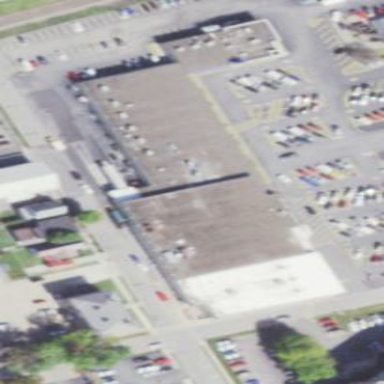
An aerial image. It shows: Retail building.